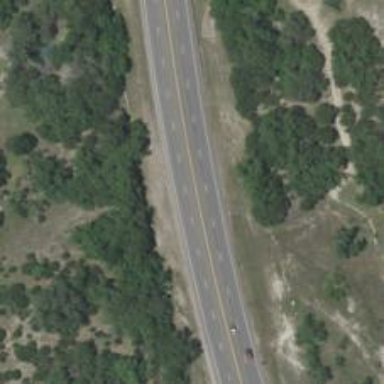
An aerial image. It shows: Primary highway.